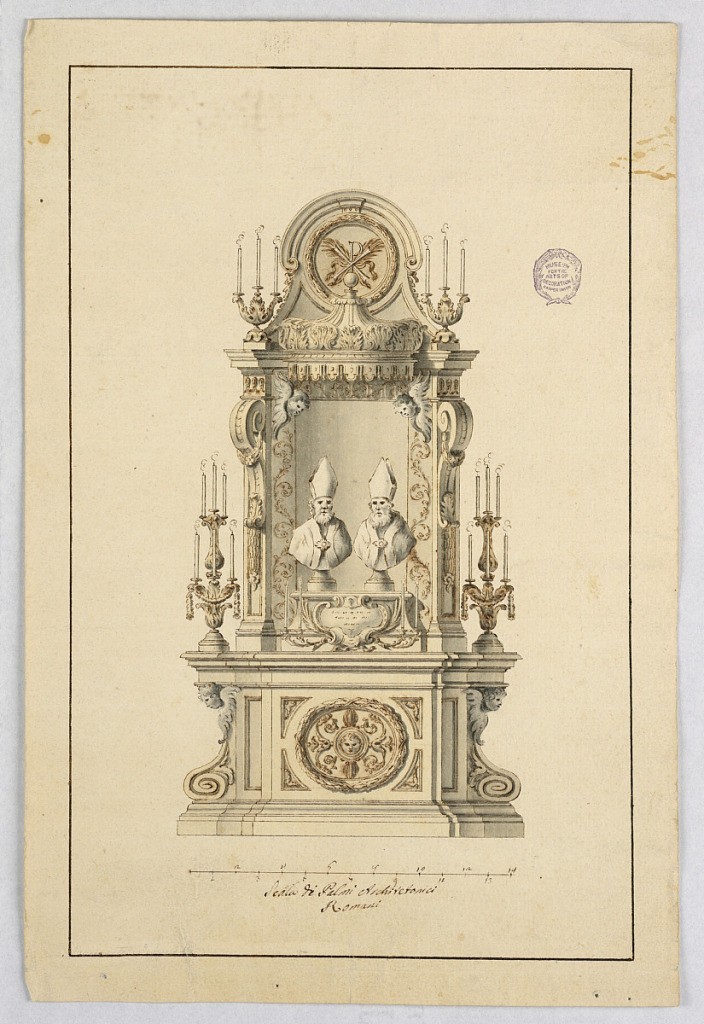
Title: Design for a Reliquary
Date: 1750–1775
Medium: Black chalk, pen and ink, brush and watercolor on paper
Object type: Drawing
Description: Elevation of an altar reliquary intended to be carved in wood. A niche with a volute pediment above two bishop busts and candlesticks.